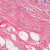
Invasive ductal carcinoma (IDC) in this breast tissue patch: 0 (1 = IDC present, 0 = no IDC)